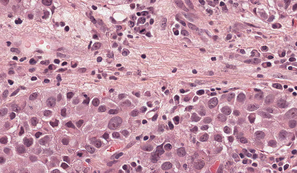
Tumor epithelial tissue: yes
Tumor-associated stroma tissue: yes
Normal tissue: no